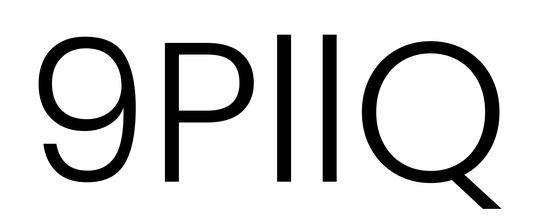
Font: Poppins-Light